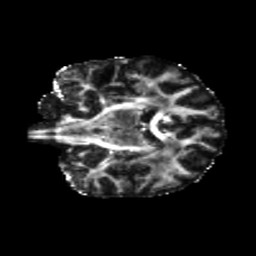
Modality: FA
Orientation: coronal
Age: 62
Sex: female
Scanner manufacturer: siemens
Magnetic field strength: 3 T
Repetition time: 5.25 s
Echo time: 0.08 s